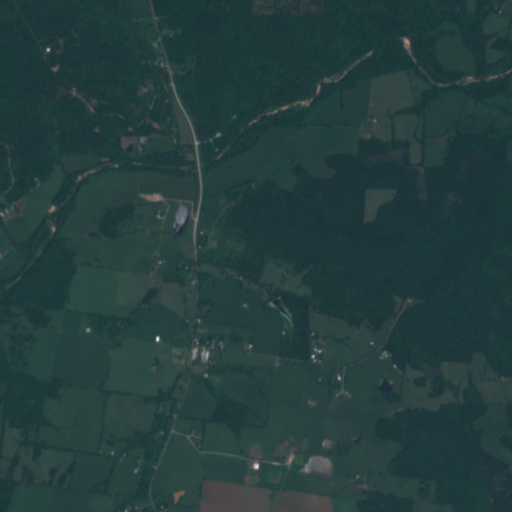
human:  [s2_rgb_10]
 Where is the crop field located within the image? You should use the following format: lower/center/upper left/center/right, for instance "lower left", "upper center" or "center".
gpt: The crop field is located in the upper left of the image.
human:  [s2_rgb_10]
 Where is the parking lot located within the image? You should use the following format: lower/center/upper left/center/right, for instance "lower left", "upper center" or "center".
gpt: There is no parking lot in the image.